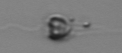
Label: Apedinella